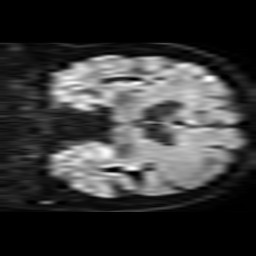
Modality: TRACE
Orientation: coronal
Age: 78
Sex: male
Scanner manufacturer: philips
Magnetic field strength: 3 T
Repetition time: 3.946 s
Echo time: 0.06104 s